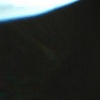
Label: space